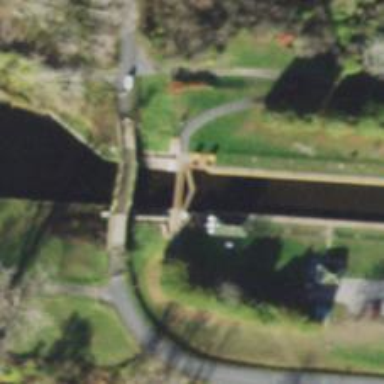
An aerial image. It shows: Footway road with bridge crossing over lock gate waterway.